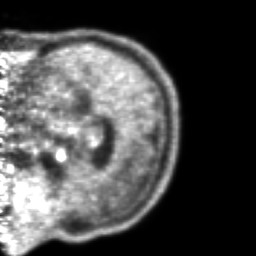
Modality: PET
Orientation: sagittal
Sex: male
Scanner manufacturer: ge